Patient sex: M
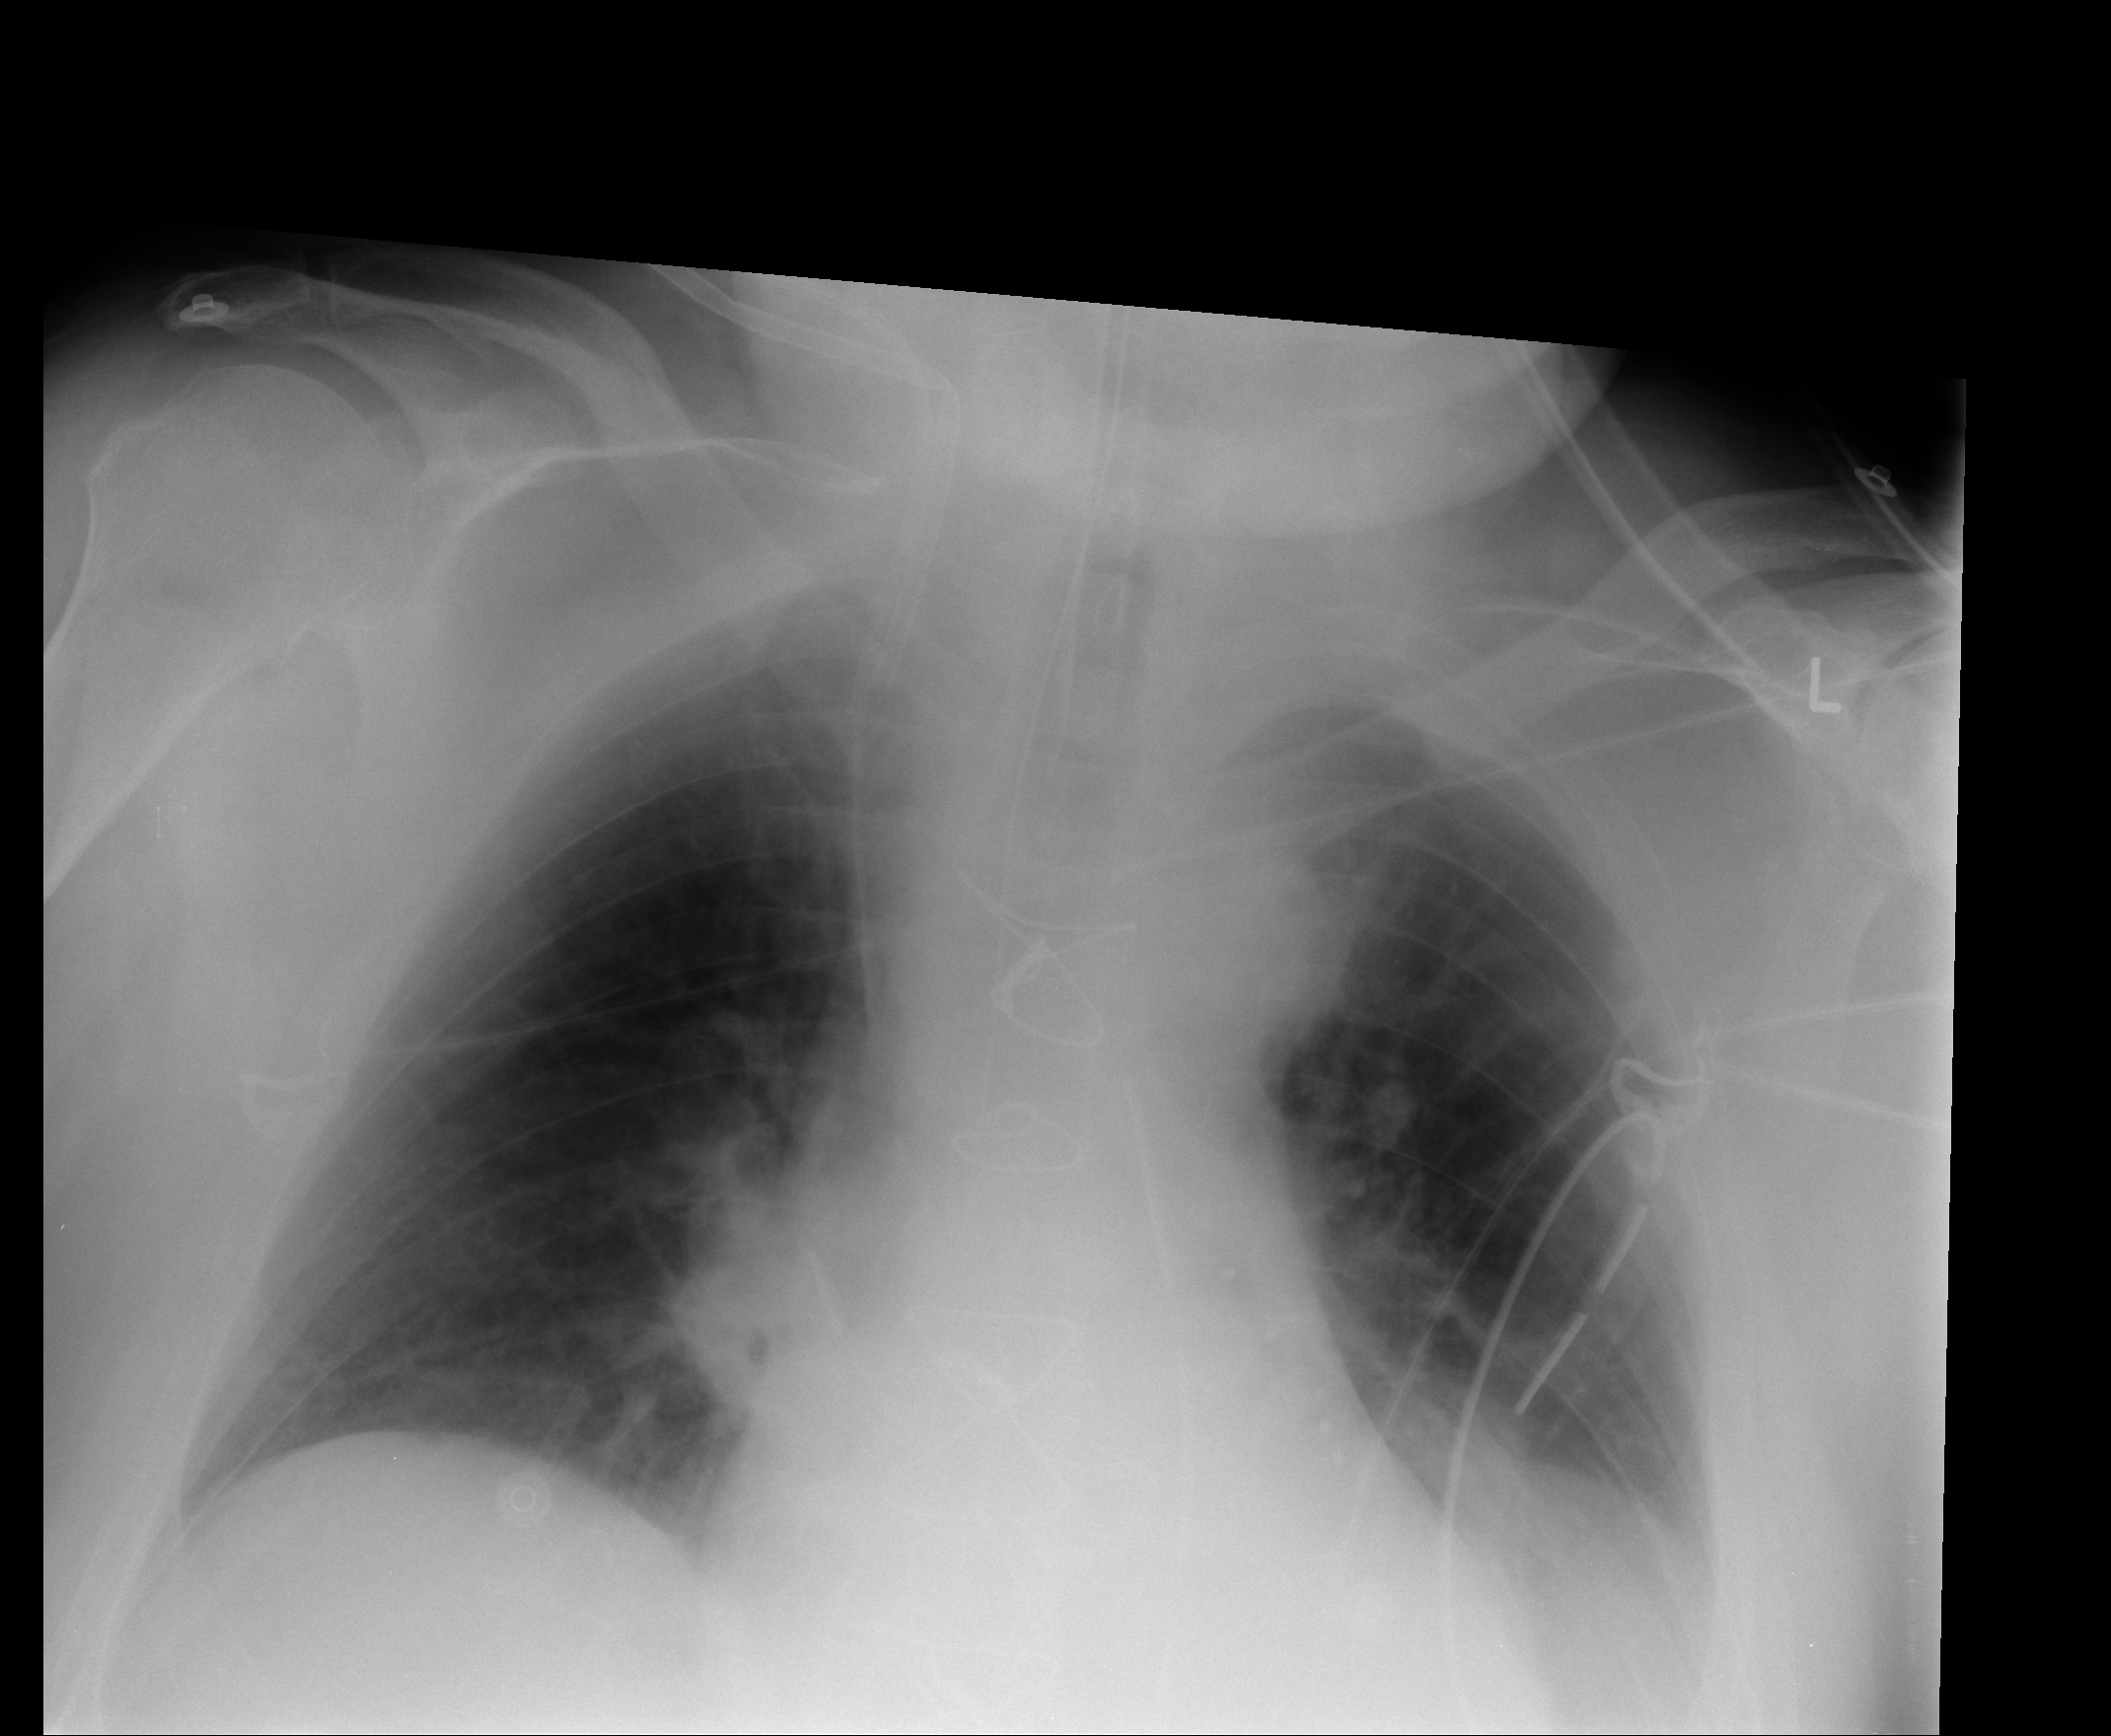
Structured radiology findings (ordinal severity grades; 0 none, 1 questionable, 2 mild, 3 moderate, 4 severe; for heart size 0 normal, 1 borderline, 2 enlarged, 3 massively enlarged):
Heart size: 0
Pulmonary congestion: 0
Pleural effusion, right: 0
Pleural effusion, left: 1
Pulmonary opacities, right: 0
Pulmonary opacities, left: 0
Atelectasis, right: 0
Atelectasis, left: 1